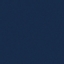
Land use / land cover: SeaLake